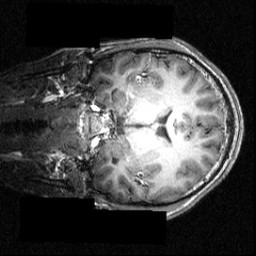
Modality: T1w
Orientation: coronal
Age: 20
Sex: male
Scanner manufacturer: siemens
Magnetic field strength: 3.951 T
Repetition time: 1.5 s
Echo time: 0.00335 s